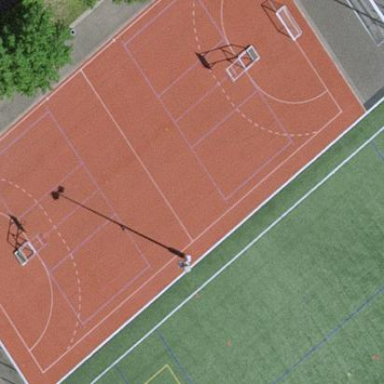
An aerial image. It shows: Tartan basketball court situated on pitch designated for leisure land.